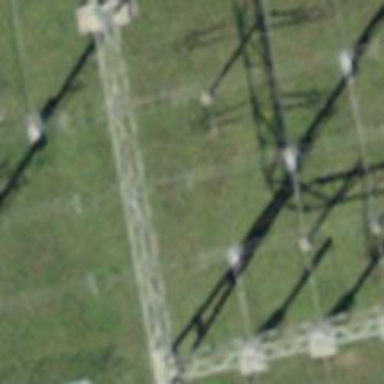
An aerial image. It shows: Insulator used in power equipment.